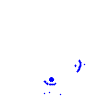
Particle: electron